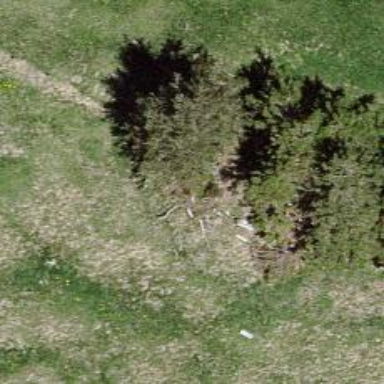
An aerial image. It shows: Needle-leaved tree in nature.